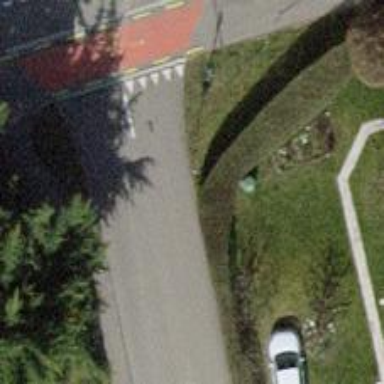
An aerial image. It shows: Hedge barrier.